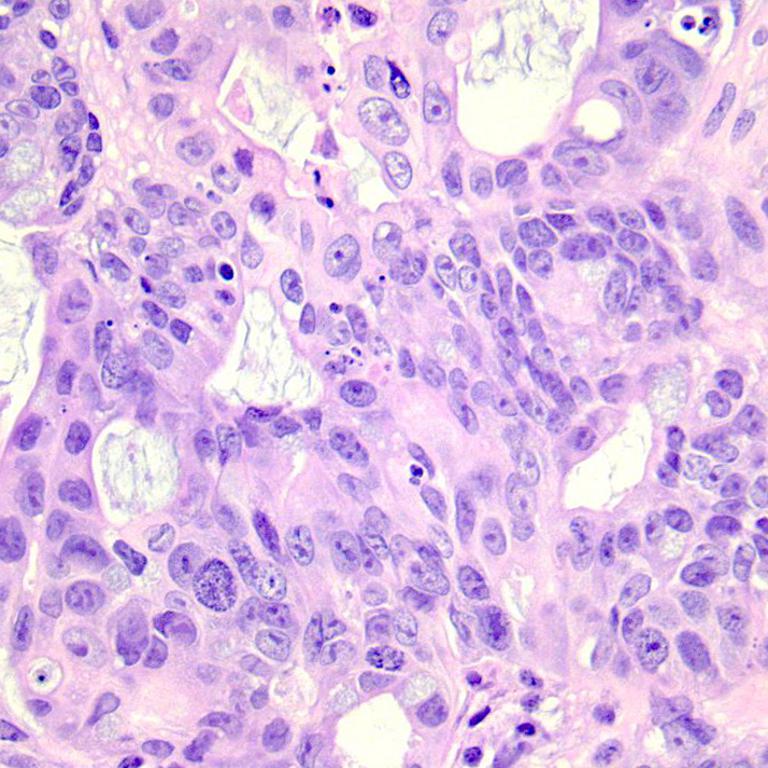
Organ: colon
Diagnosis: adenocarcinomas